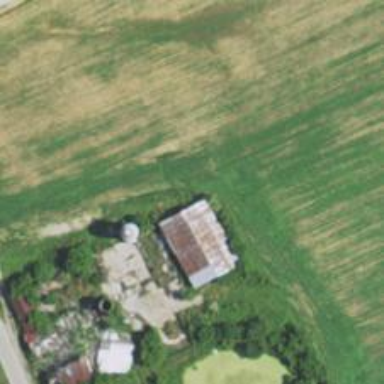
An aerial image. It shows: Silo.